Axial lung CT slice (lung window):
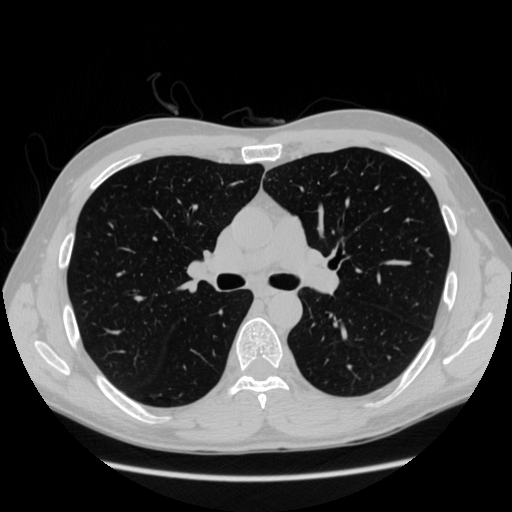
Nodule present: no